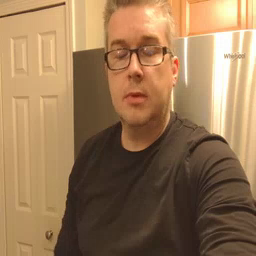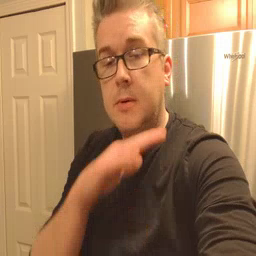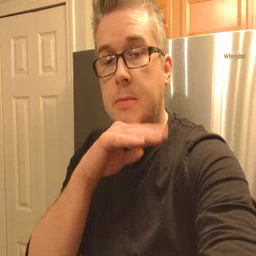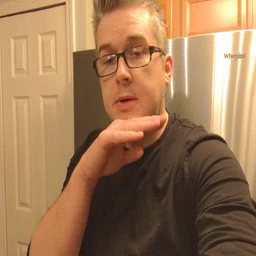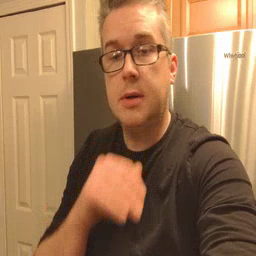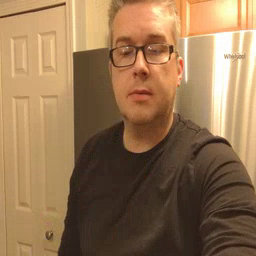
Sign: pig